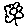
Label: flower